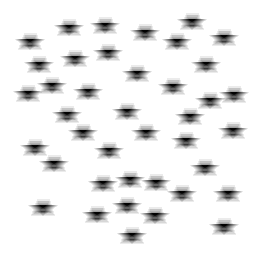
Squares: 0
Triangles: 0
Stars: 40
Total shapes: 40